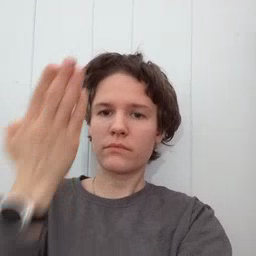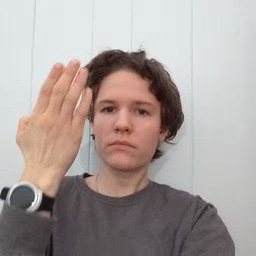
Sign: morning